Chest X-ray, PA view. Patient: 66 years old, sex F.
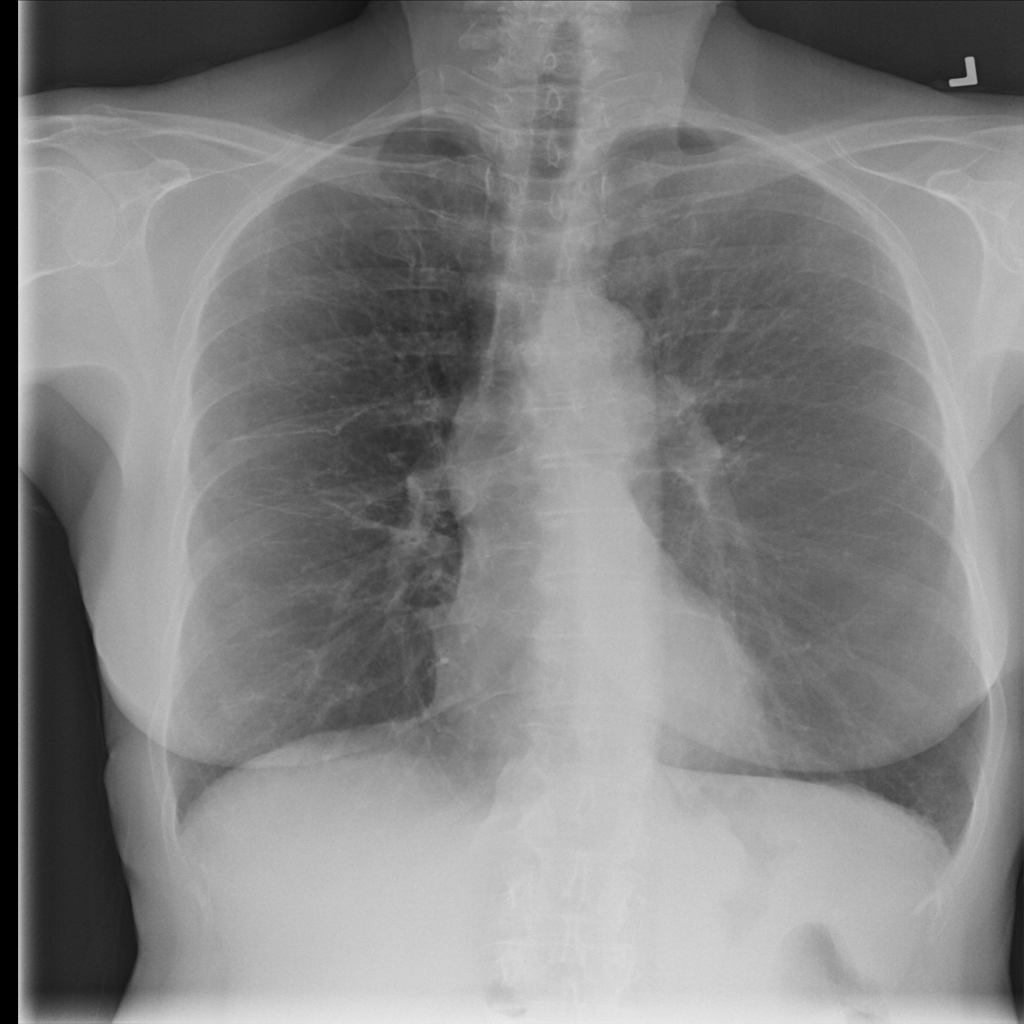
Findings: No Finding